Field crop: tomato
Growth stage: 1
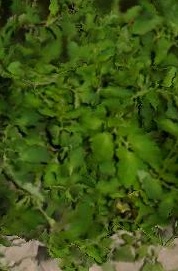
Species: tomato